Interaction volume radius: 10 \u00c5
Interaction volume height: 35 \u00c5
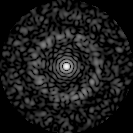
Disorder parameter: 0.8355